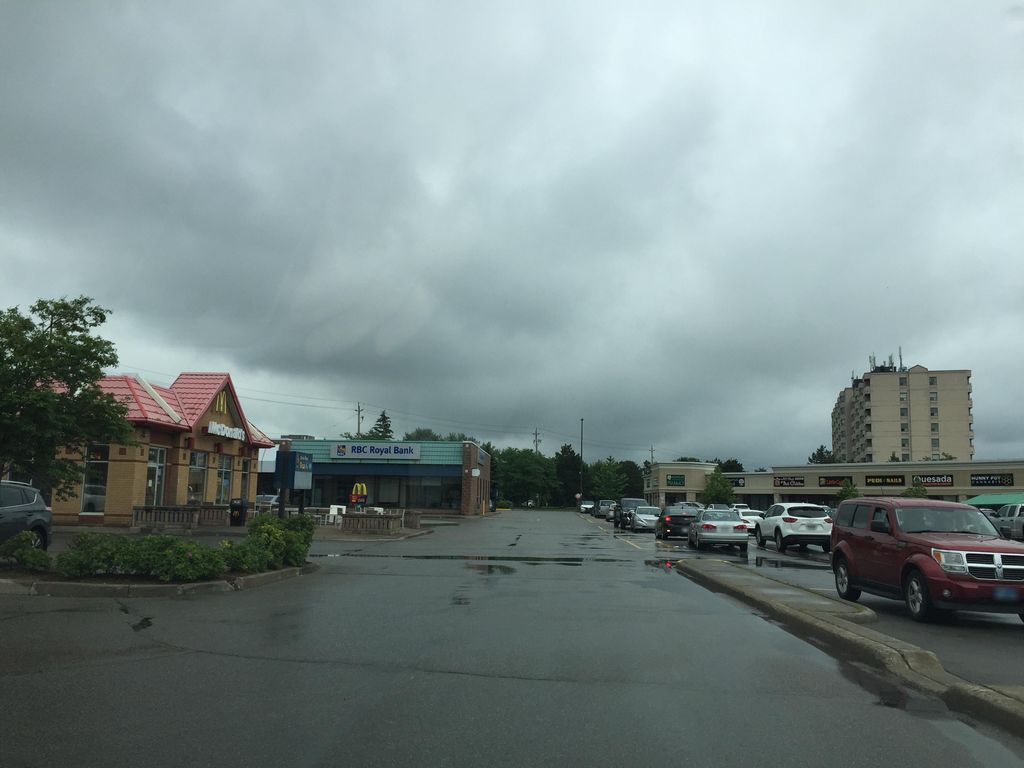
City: kitchener-waterloo